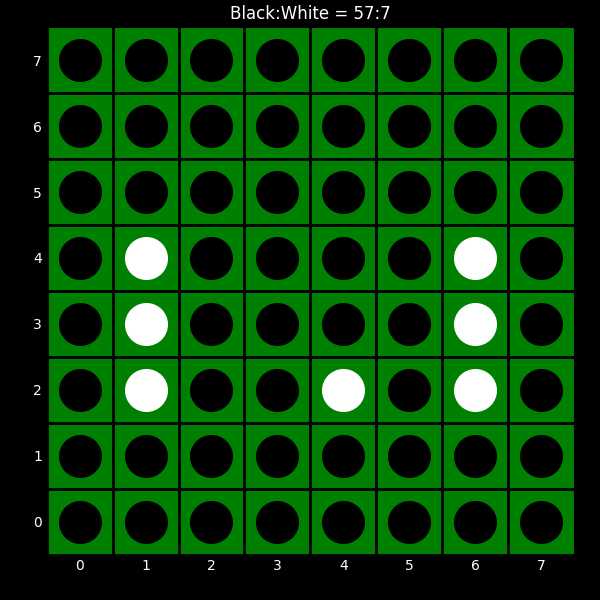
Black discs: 57
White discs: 7